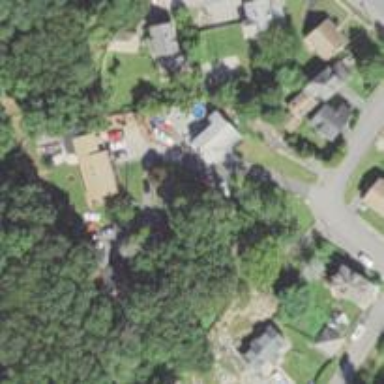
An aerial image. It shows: Residential driveway.